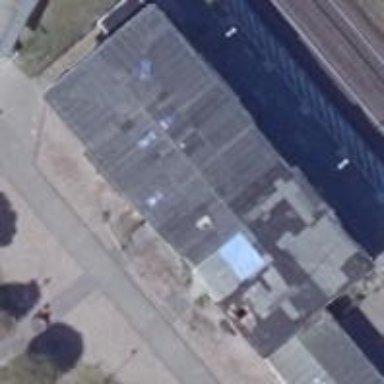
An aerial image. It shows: Train station building.